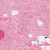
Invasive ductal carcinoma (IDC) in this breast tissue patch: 0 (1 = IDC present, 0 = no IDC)